Question: I'm trying to merge current user id with with a laravel $request and aftr merging all data will be saved into DB. After execution data save into DB but id save as a null value. Please see my code
'''
public function store(Request $request, ClassModel $model)
{
$model->create($request->merge(['created_user_id' => Auth::user()->id])->all());
return redirect()->route('class.index')->withStatus(__('Class successfully created.'));
}
'''

Can anyone tell me why user id dont save in DB.
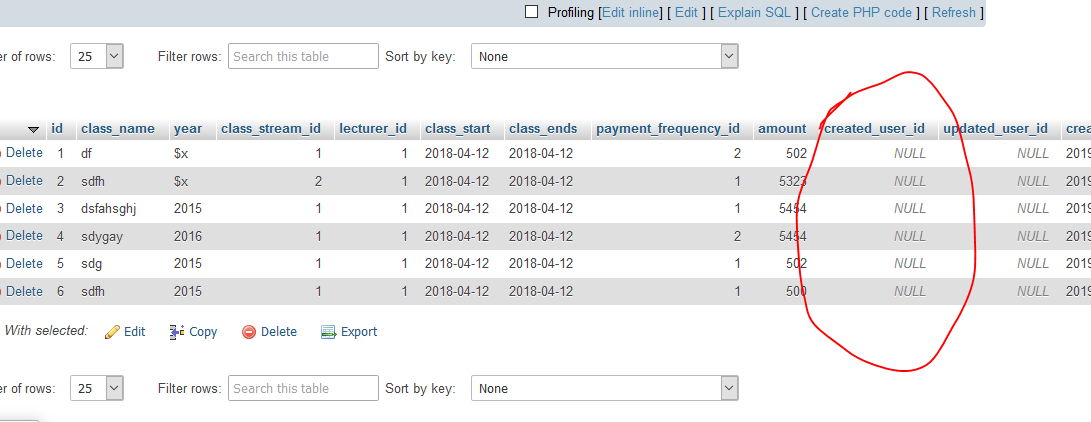
Answer: Your field is probably 'nullable' but then in your '$fillable' array of the model (which is used for mass assignment protection), you forgot to include the 'created_user_id' column. Please check that.